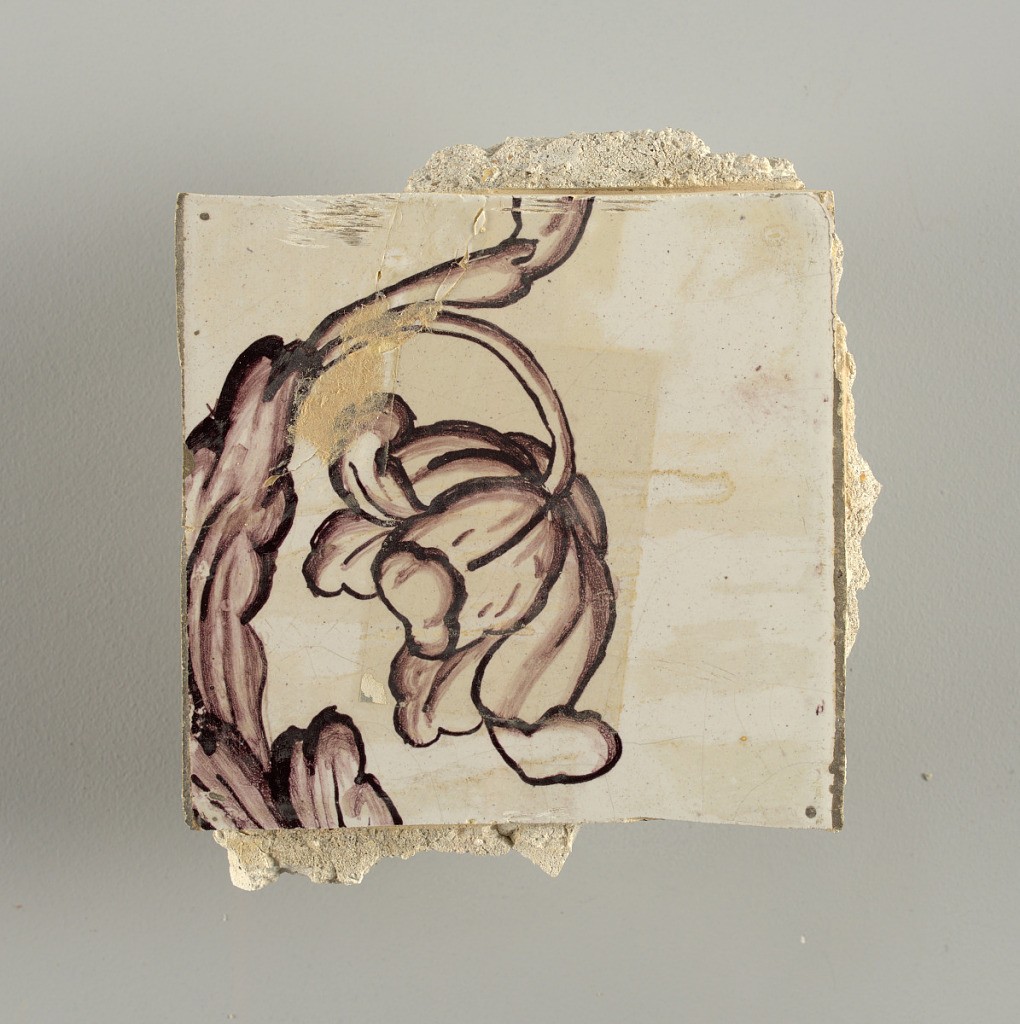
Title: Wall facing
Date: ca. 1725
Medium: tin-glazed earthenware, underglaze
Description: Two vertical rectangles, twenty-three tiles high.  A) Nine tiles wide at top; seven tiles wide at bottom.  B) Ten and one-half tiles wide.

Arabesque design of foliage.  A) with centered figure of Justice under a canopy.  B) with centered urn.